Field crop: maize
Growth stage: 2
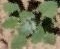
Species: chenopodium